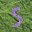
Label: 5